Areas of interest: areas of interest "Basketball Arena"
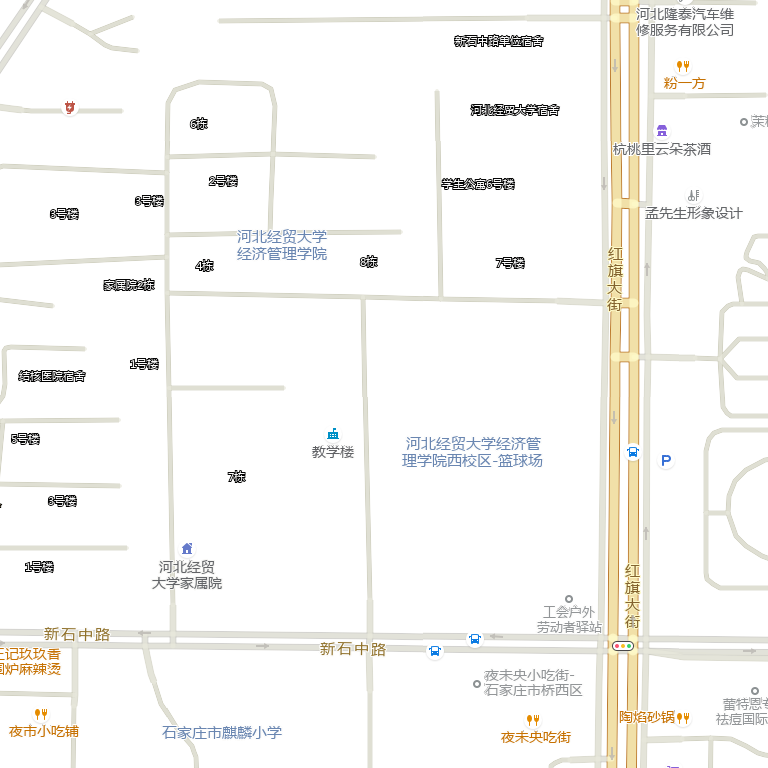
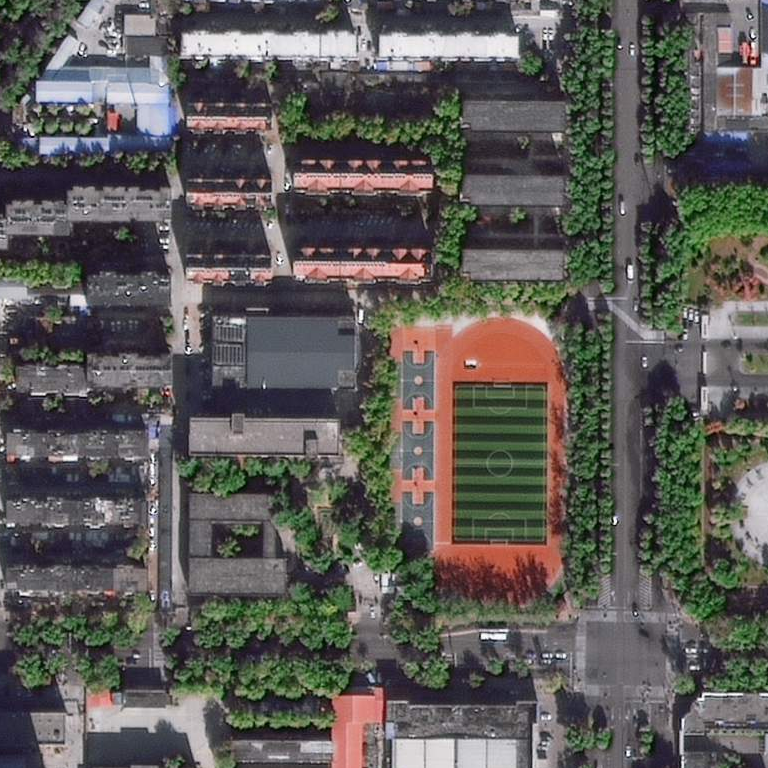